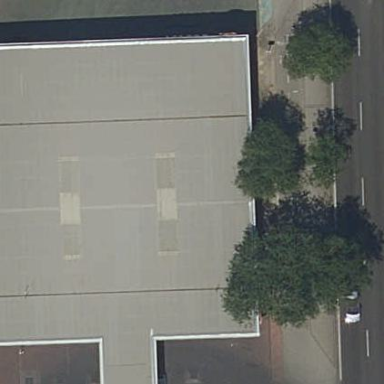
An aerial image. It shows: View of roof of building.